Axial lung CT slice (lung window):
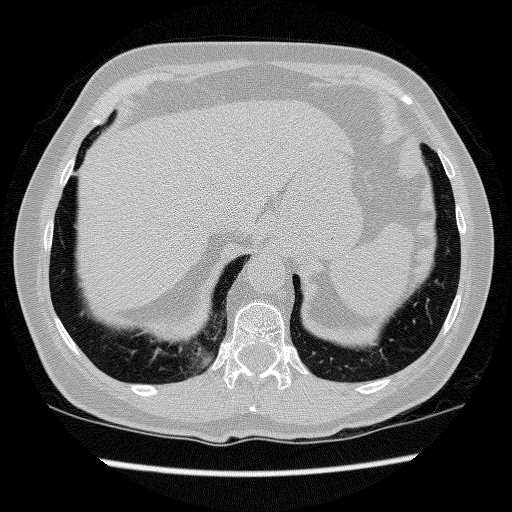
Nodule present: no